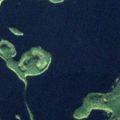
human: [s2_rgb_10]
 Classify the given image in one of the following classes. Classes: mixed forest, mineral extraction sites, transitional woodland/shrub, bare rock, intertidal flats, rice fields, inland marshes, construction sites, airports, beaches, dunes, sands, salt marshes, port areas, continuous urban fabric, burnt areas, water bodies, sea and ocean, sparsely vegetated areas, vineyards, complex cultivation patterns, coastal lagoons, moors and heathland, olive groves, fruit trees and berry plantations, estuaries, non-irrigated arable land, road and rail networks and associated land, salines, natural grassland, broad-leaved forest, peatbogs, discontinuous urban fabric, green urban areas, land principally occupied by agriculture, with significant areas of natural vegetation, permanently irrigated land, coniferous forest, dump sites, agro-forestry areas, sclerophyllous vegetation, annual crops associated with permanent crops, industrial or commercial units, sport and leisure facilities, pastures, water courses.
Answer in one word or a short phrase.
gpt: coniferous forest, water bodies